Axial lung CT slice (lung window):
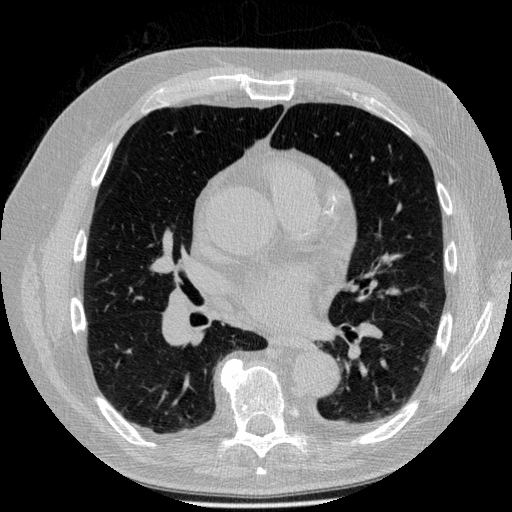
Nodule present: no